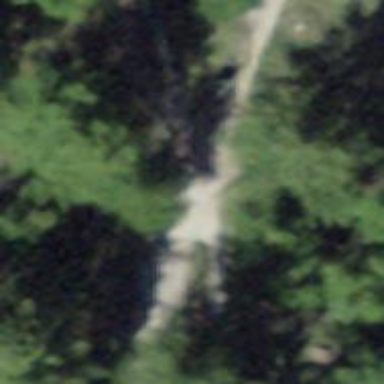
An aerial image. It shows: Unpaved path.